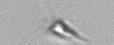
Label: Calciopappus